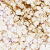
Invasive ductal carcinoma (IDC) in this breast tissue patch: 0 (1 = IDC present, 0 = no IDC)